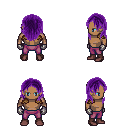
a pixel art fantasy rpg character, male body template, human, dark skin, leather shoulder armor, magenta pants, purple long hairstyle, metal gloves, maroon shoes, four views (front, back, left, right), 2x2 character sprite sheet, small pixel art, hard edges, no anti-aliasing